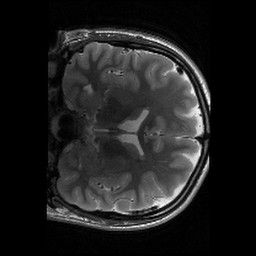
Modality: T2w
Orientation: coronal
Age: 26
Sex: male
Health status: healthy
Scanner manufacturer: siemens
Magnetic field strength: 3 T
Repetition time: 7.09 s
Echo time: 0.064 s